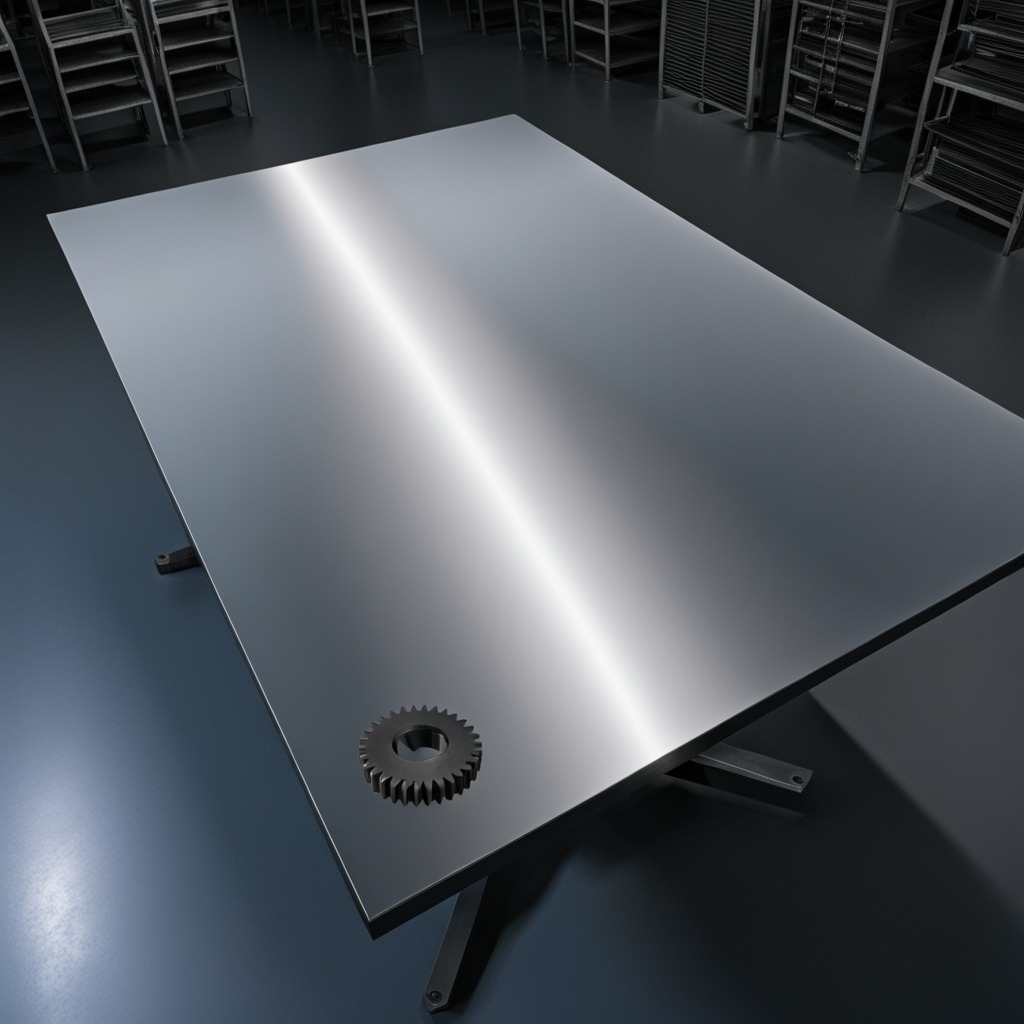
A steel gear with teeth is lying on the tabletop.